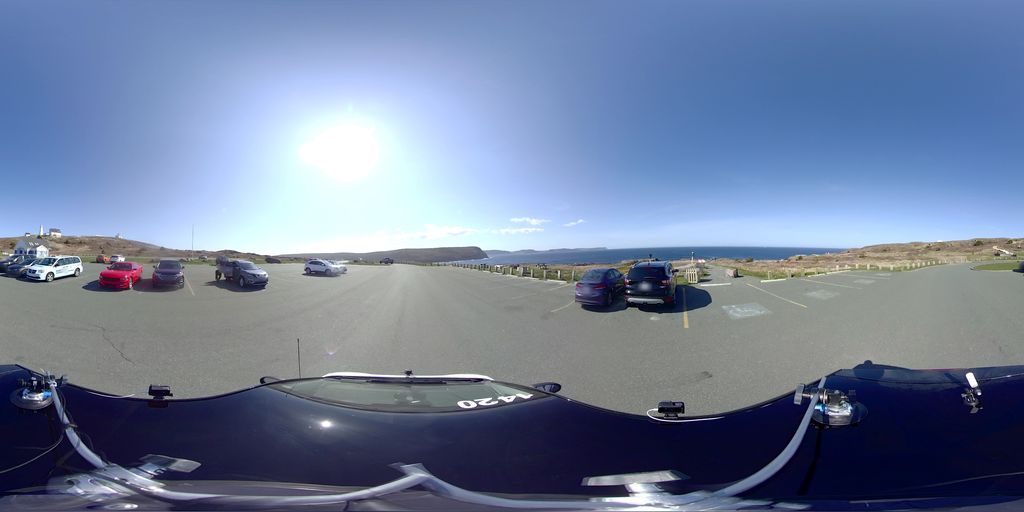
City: st_johns